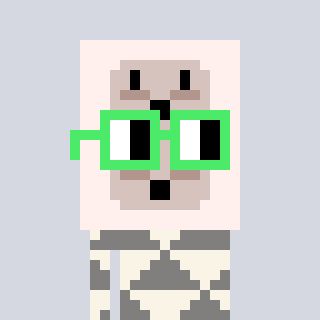
a pixel art character with square light green glasses, a outlet-shaped head and a bluegrey-colored body on a cool background